Interaction volume radius: 10 \u00c5
Interaction volume height: 10 \u00c5
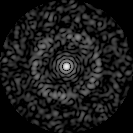
Disorder parameter: 0.8575